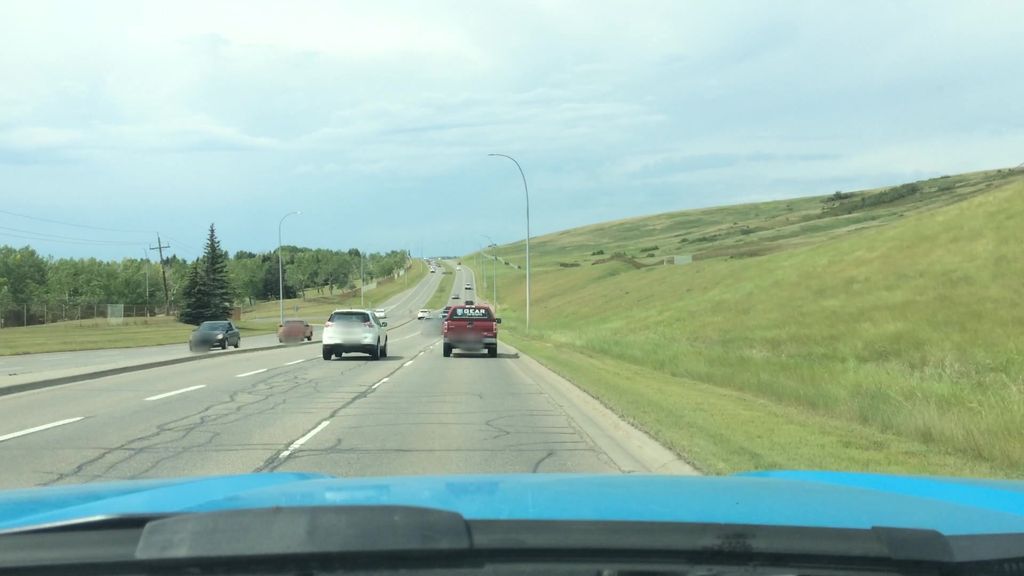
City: calgary